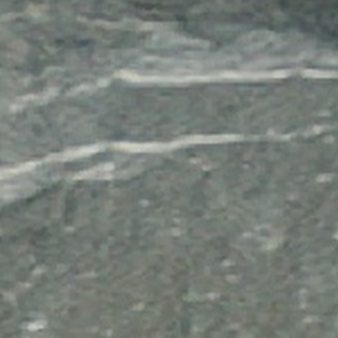
Label: other